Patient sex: M
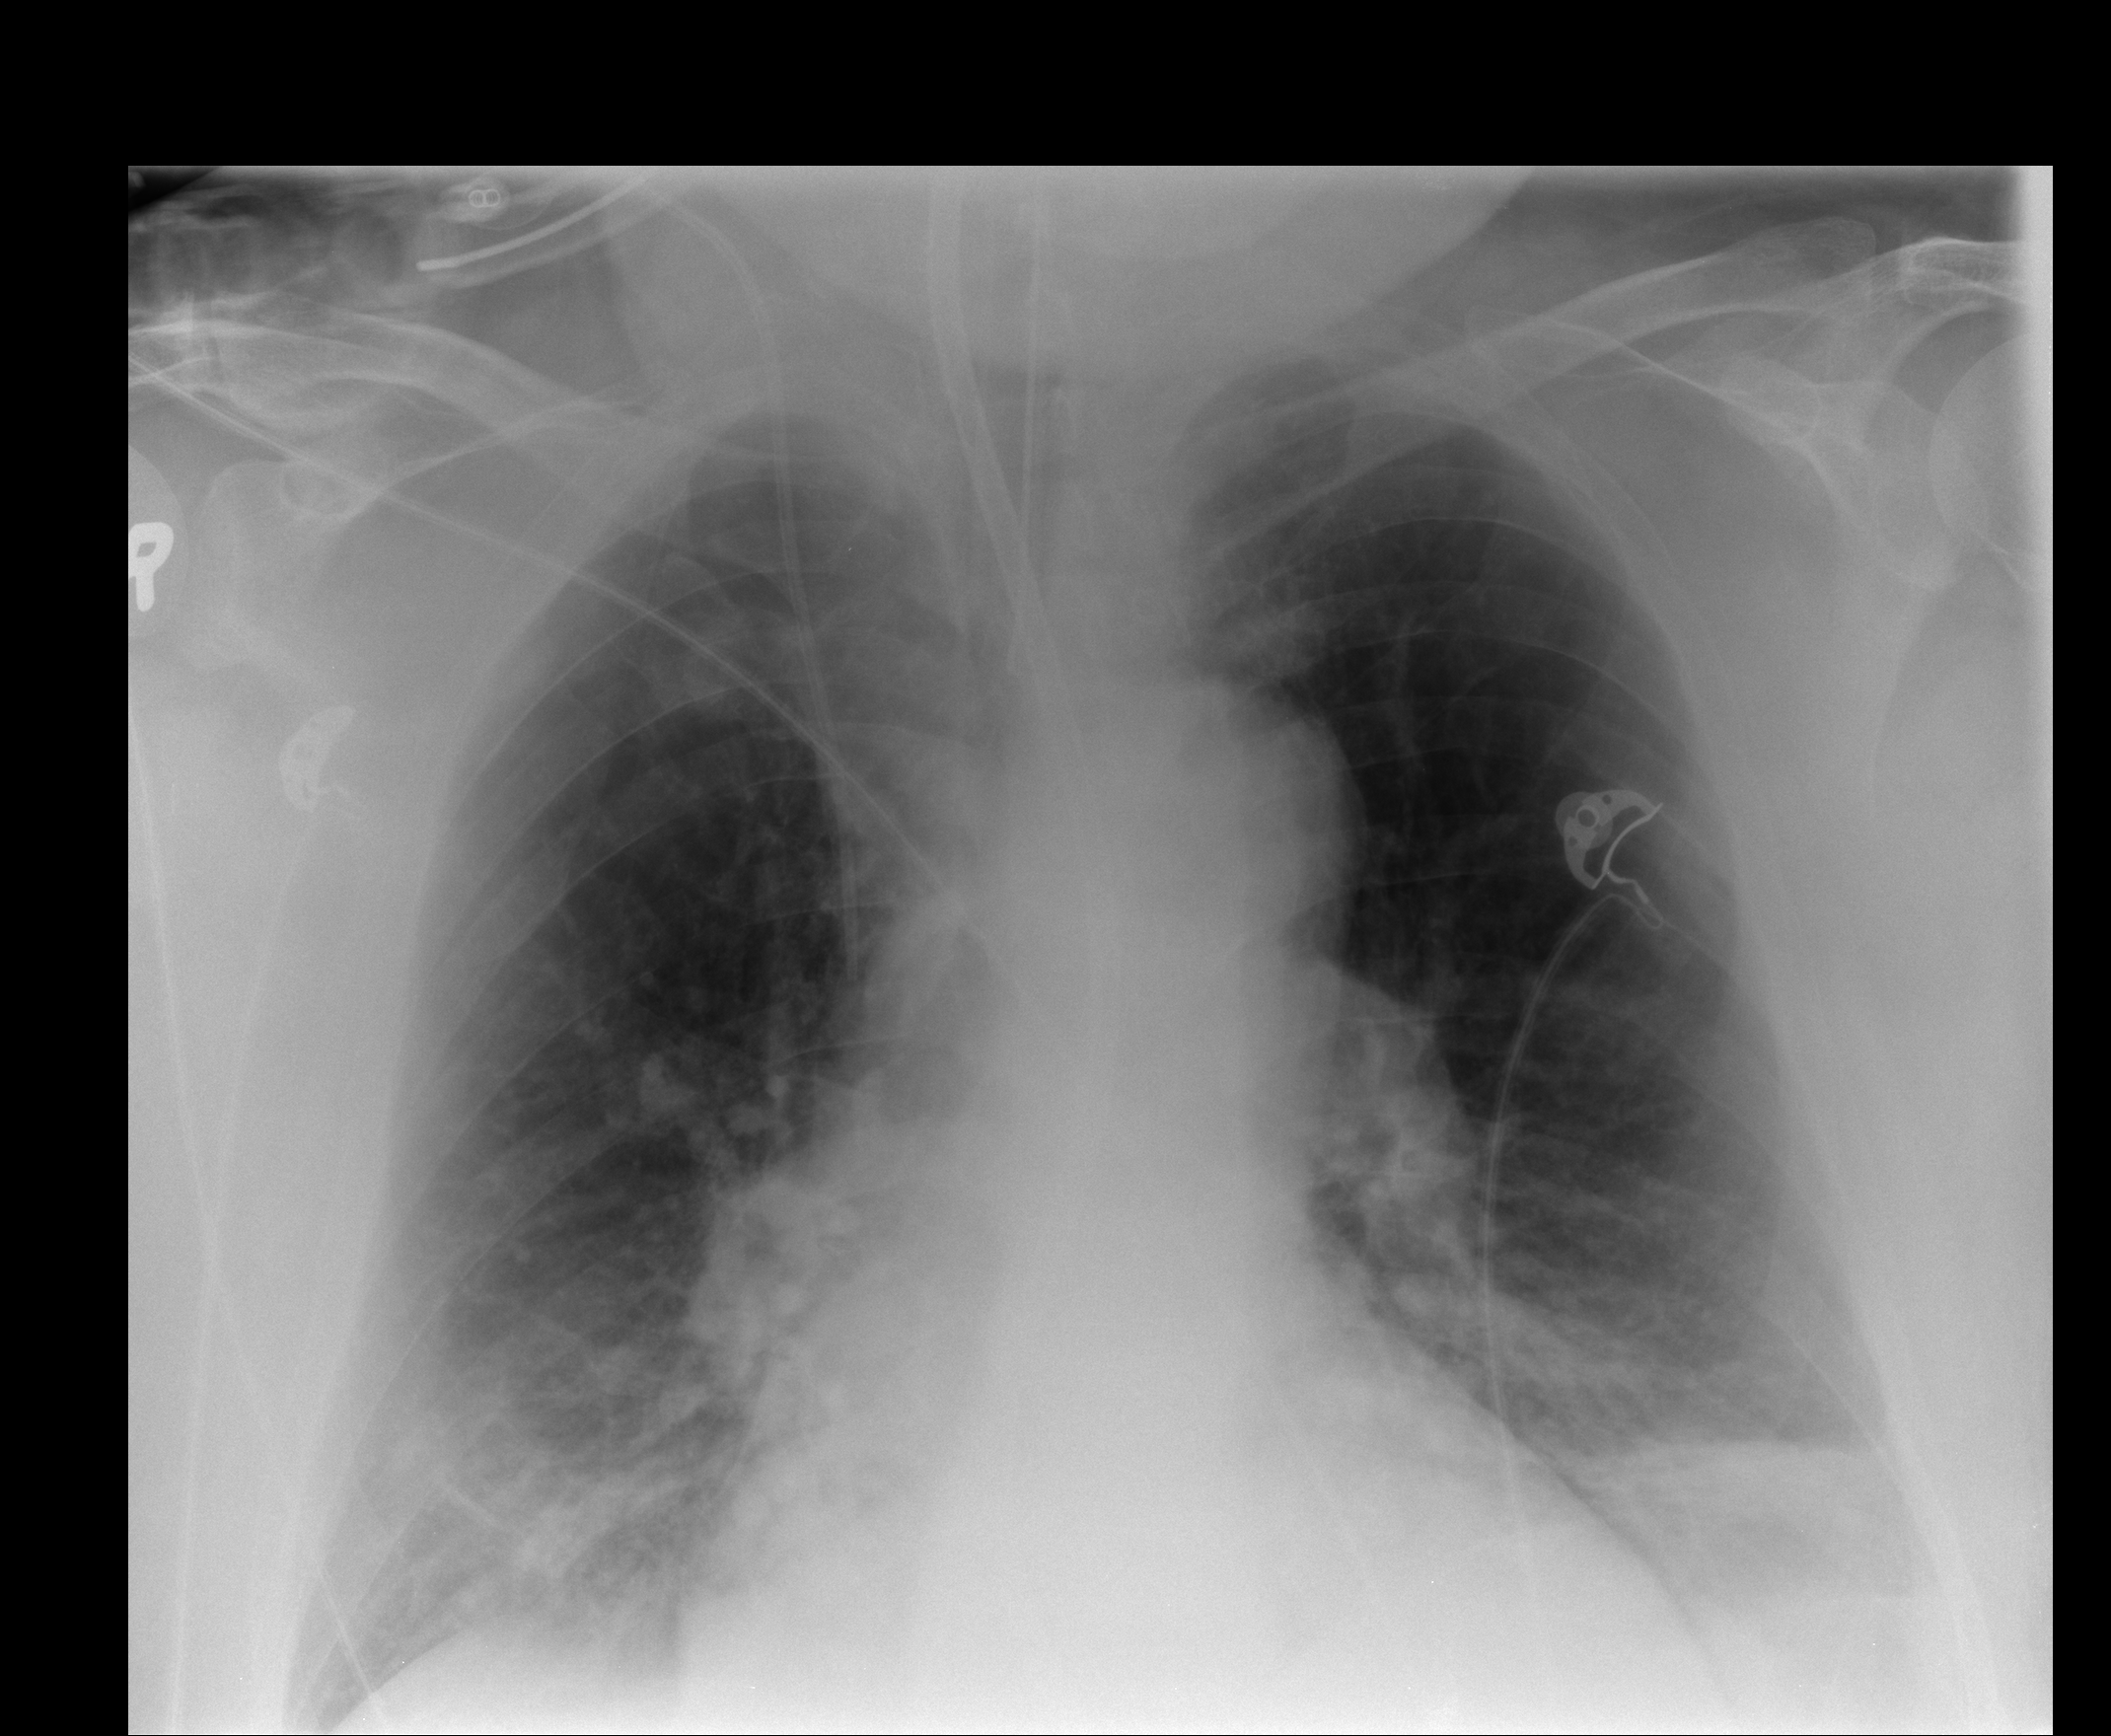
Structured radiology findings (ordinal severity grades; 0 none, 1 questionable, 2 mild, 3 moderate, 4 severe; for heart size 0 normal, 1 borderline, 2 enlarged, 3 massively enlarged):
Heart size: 2
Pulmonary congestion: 1
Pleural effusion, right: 1
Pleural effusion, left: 1
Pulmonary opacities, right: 2
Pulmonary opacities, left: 0
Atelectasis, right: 2
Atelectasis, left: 2